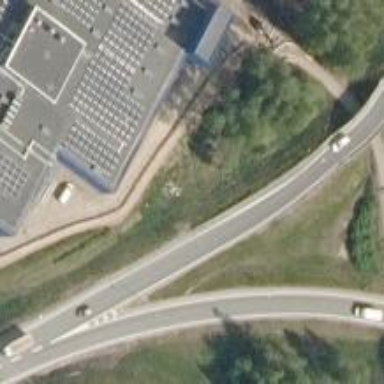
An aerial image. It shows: Asphalt motorway link.